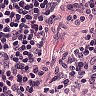
Metastatic tissue present: no